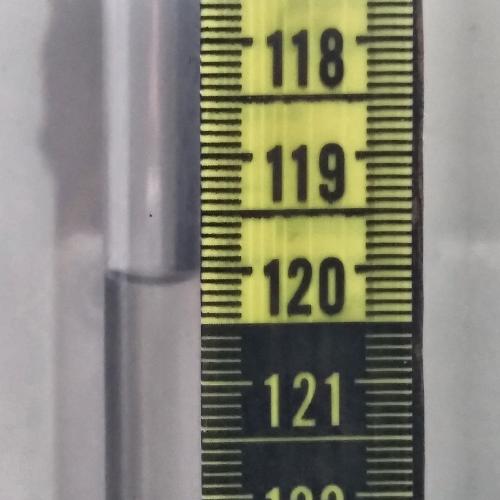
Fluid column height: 120.1 cm